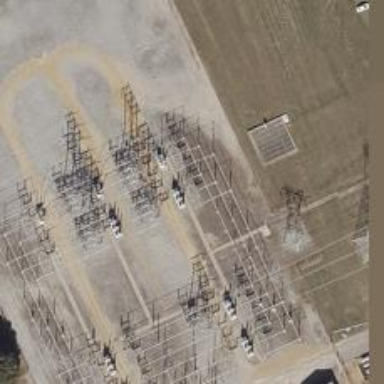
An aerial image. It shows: Switch used for power control.